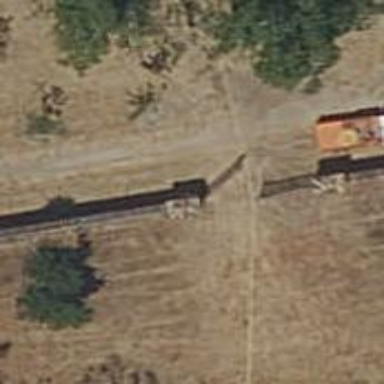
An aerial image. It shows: Gate.